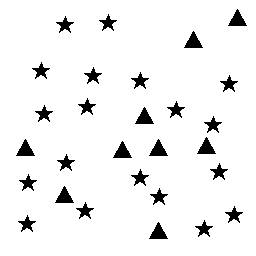
Squares: 0
Triangles: 9
Stars: 19
Total shapes: 28